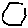
Label: hexagon